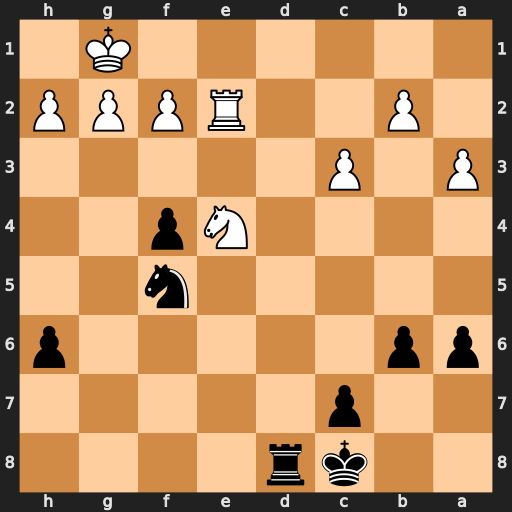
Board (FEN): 2kr4/2p5/pp5p/5n2/4Np2/P1P5/1P2RPPP/6K1
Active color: b
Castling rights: -
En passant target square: -
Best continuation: Rd1+ Re1 Rxe1#